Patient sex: M
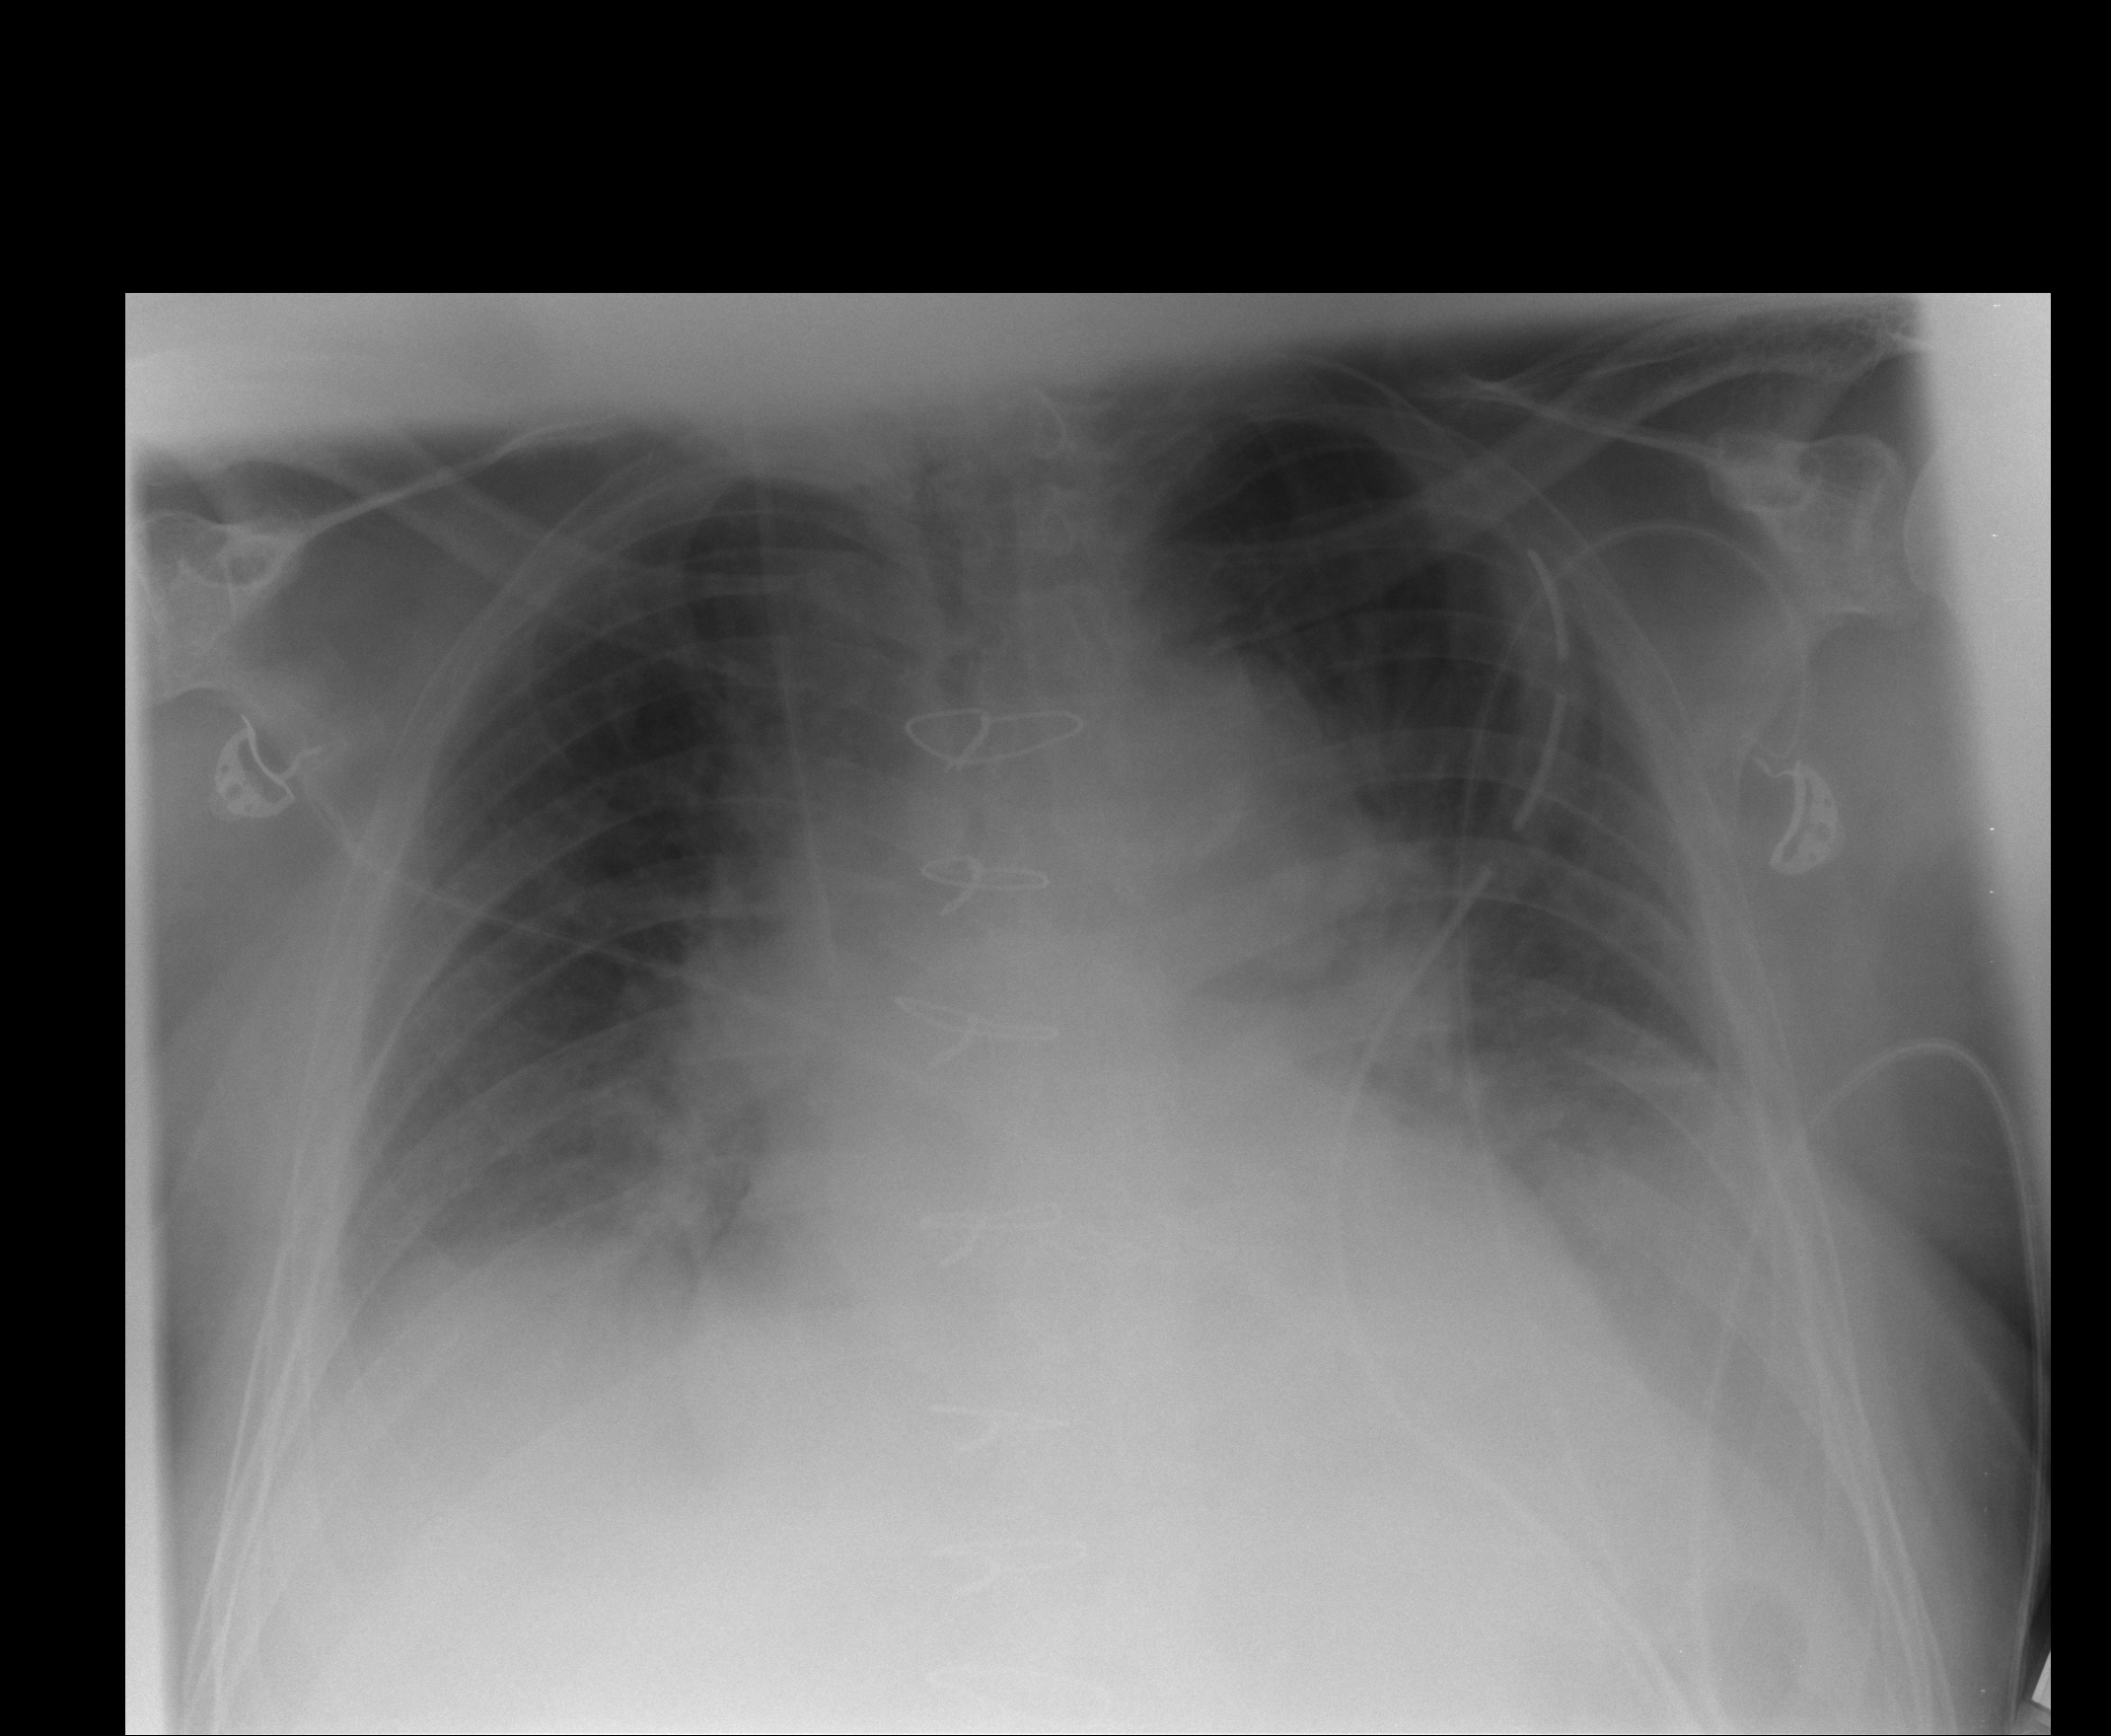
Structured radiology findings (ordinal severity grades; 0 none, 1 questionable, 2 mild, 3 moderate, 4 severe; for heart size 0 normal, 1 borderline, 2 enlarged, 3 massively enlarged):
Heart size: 2
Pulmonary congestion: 3
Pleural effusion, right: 2
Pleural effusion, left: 2
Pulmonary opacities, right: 0
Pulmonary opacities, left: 0
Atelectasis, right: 3
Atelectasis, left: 2